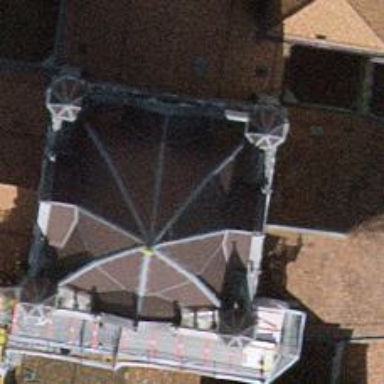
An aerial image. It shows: Bell tower that is man-made.